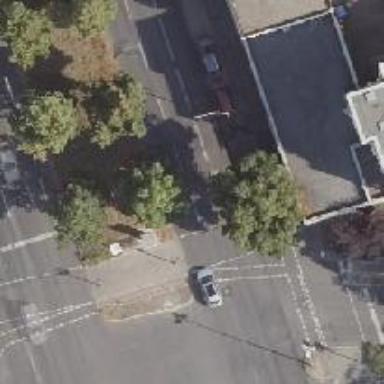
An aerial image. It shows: Footway located on traffic island.